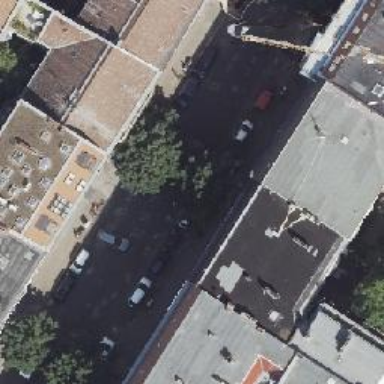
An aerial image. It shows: Asphalt street-side parking area.